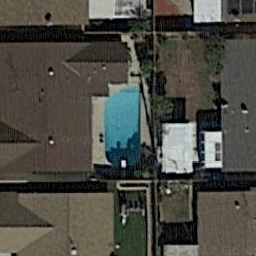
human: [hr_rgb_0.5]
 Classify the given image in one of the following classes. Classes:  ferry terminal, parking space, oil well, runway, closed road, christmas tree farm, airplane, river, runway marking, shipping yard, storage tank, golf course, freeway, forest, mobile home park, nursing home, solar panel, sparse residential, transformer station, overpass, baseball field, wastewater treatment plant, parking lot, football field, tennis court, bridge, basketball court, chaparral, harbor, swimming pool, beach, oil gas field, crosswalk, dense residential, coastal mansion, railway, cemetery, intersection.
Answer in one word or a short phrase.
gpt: swimming pool